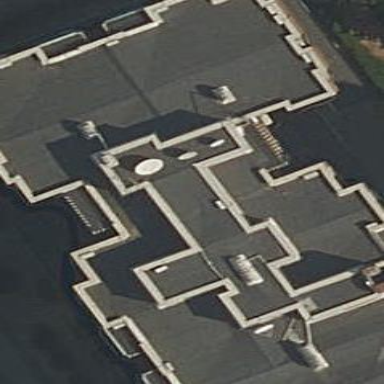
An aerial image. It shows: Image showing building with apartments.